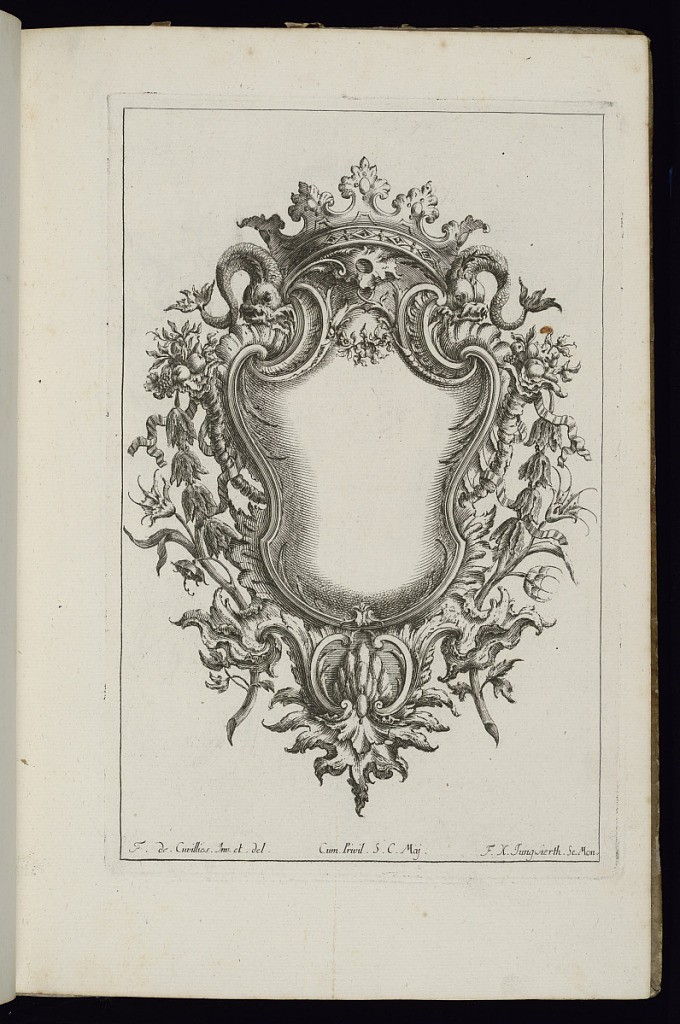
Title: Cartouche with Crown and Dolphins
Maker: François de Cuvilliés the Elder, Belgian, 1695 - 1768
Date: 1738
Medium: Etching and engraving on paper
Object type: Bound print
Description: Blank symmetrical rocaille cartouche framed with a large crown and two dolphins at top. Bordering vegetal decoration.